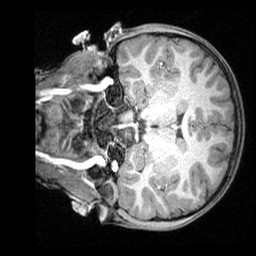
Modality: T1w
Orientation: coronal
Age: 9
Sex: female
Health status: ill
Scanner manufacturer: siemens
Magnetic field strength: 3 T
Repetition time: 1.6 s
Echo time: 0.00179 s